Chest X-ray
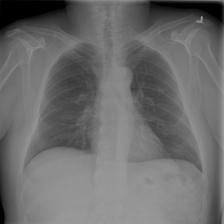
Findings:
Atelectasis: negative
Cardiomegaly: negative
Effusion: negative
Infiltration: negative
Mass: negative
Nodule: negative
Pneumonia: negative
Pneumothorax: negative
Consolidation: negative
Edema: negative
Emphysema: negative
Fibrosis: negative
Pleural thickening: negative
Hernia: negative